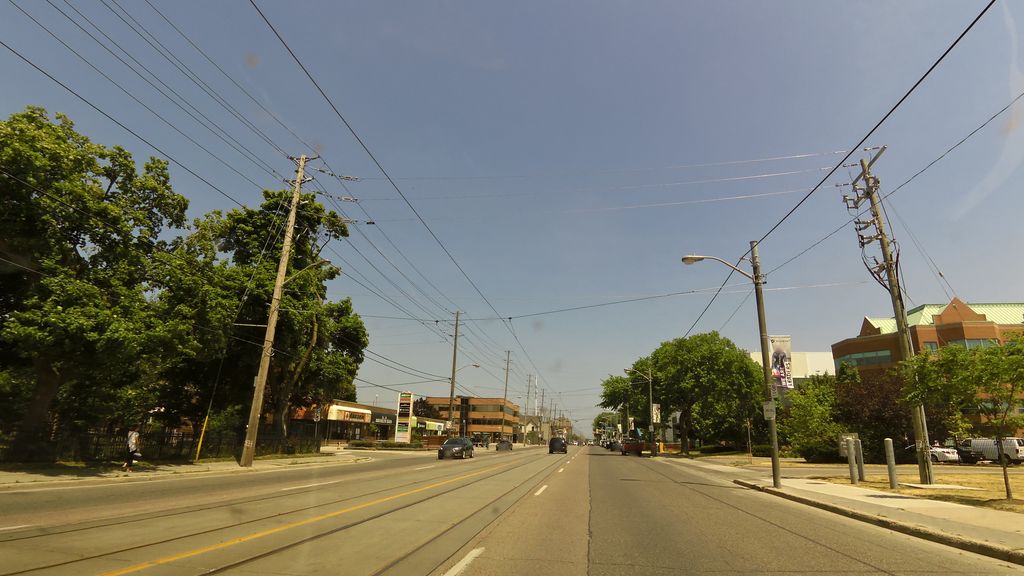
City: toronto